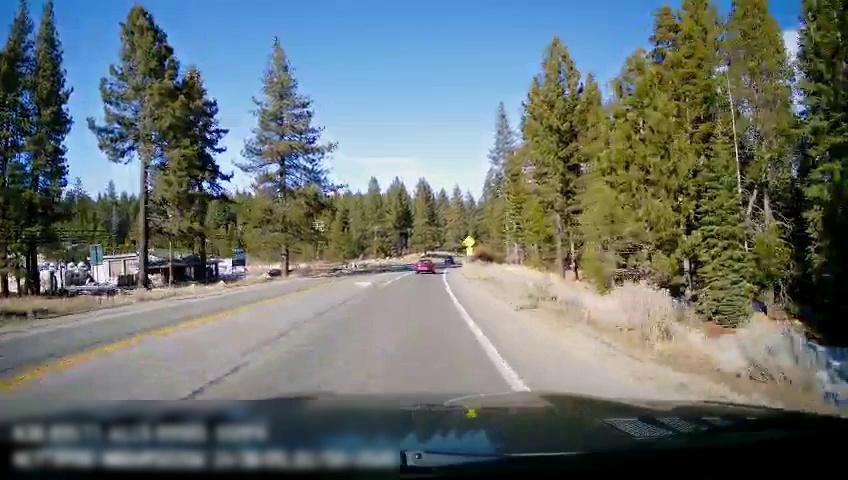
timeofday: Day
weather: Sunny
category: Drivable Space
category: Vehicles | Car
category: Lanes | Opposite Lane
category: Lanes | Current Lane
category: Lanes | Current Lane
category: Traffic | Signs